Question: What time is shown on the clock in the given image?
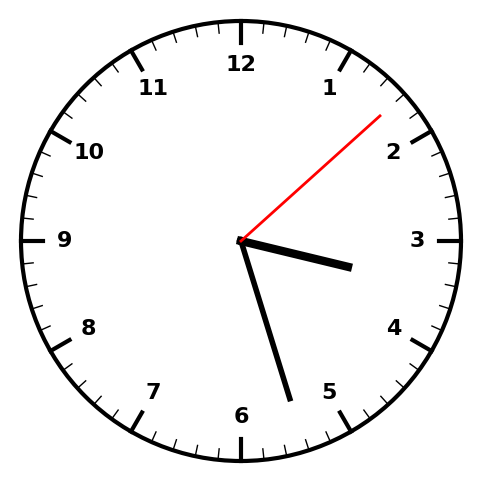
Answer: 03:27:08